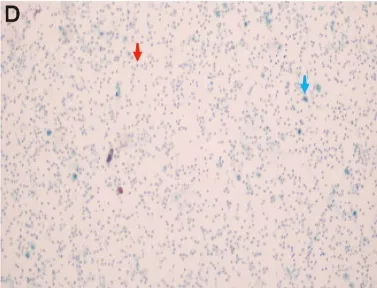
Cytological results of pleural fluid and alveolar lavage fluid by hematoxylin-eosin staining. (C,D) alveolar lavage fluid under the microscope indicated ciliated columnar epithelial cells and inflammatory cells in the right middle lobe bronchial lavage fluid, but no clear atypical tumor cells were observed. The red arrow represents inflammatory cells, the green arrow shows mesothelial cells, and the blue arrow indicates ciliated columnar epithelial cells.
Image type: pathology (h&e)